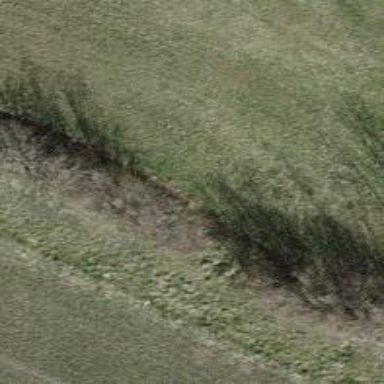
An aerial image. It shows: Hedge barrier.